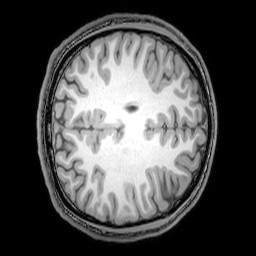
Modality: T1w
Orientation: axial
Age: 24
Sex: male
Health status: healthy
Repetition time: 0.081 s
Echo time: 0.037 s